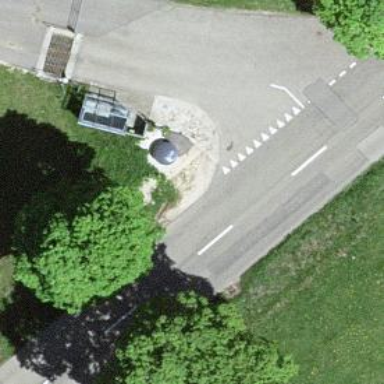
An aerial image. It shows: Bus stop with platform for public transport.